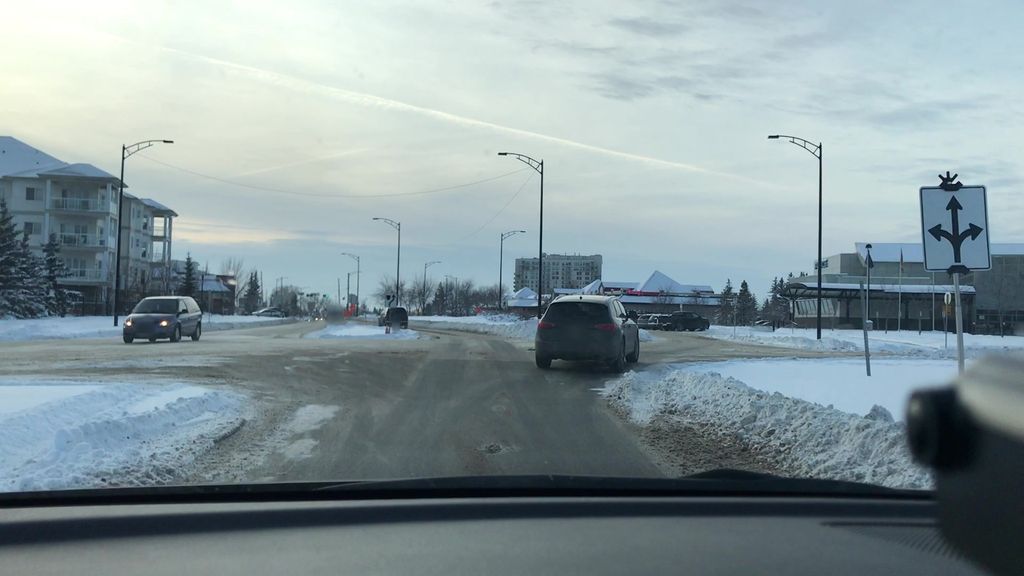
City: edmonton